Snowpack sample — Loveland Pass, Silver Plume, Colorado, USA (2/11/26, 12:00 PM MST)
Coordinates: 39.663, -105.886
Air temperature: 35 °F
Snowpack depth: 82 cm
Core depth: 40 cm
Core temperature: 23 °F
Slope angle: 13°, slope face: 12°
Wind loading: high
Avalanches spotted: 1
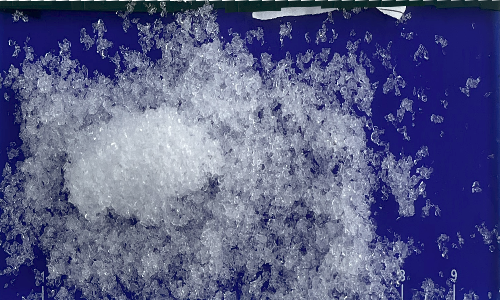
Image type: core
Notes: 1 small avalanche spotted on the north side of the bowl, lots of wind loading